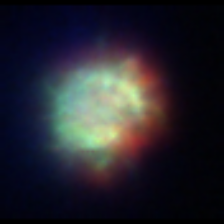
Taxon: Ciliates
Group: Other